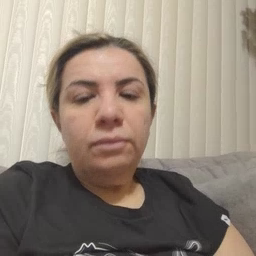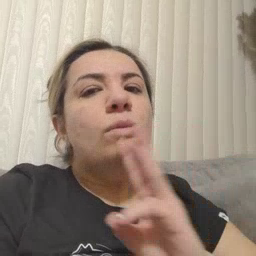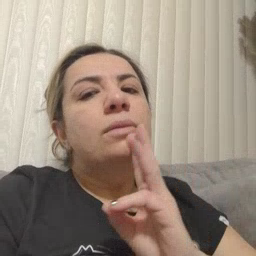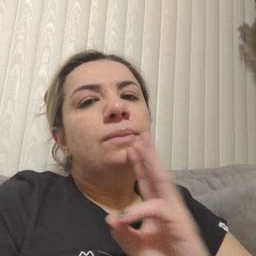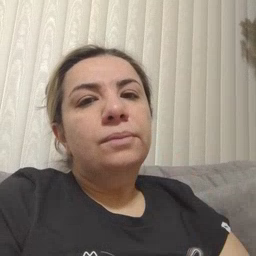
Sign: water